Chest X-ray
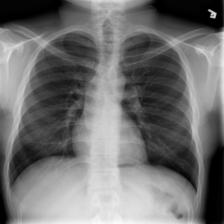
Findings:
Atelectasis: negative
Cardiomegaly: negative
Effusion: negative
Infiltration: positive
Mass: negative
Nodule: negative
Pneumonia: negative
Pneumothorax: negative
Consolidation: negative
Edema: negative
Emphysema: negative
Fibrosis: negative
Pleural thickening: negative
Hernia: negative